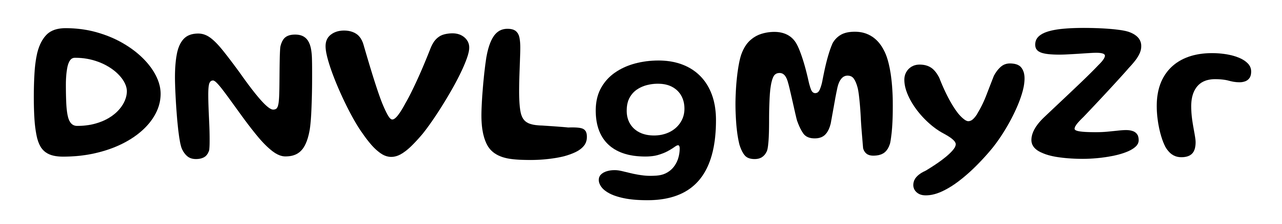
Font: Gluten_Medium